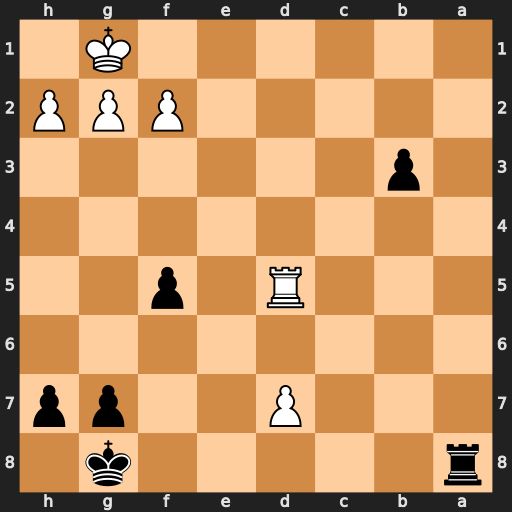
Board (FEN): r5k1/3P2pp/8/3R1p2/8/1p6/5PPP/6K1
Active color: b
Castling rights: -
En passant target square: -
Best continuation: Ra1+ Rd1 Rxd1#